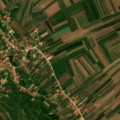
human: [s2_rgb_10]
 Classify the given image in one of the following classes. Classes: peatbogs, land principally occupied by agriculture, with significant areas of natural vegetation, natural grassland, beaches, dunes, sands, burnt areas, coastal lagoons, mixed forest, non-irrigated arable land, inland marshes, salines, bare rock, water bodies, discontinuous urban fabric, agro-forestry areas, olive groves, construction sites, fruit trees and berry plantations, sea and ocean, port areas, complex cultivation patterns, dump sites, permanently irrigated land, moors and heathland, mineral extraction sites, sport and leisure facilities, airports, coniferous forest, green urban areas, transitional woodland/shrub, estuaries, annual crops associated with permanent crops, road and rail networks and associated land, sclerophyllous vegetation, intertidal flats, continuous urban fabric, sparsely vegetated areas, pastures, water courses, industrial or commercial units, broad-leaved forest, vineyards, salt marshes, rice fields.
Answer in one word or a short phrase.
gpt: non-irrigated arable land, complex cultivation patterns, land principally occupied by agriculture, with significant areas of natural vegetation